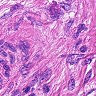
Metastatic tissue present: yes